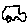
Label: car